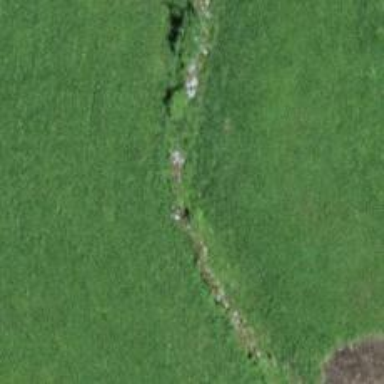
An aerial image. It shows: Wall barrier.